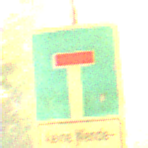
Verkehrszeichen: Sackgasse
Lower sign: HinweisGeaenderteVorfahrtVerkehrsfuehrungVerkehrsregelung3
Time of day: SunriseSunset
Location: Outdoor (Nature)
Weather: PartlyCloudy
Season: NotSpecified
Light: Natural